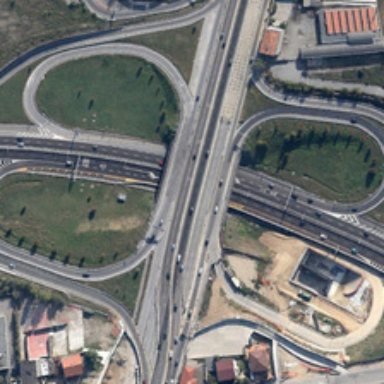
Some buildings and green trees are near a viaduct .